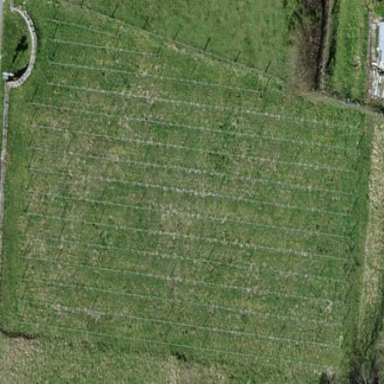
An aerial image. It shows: Vineyard where grapes are grown.